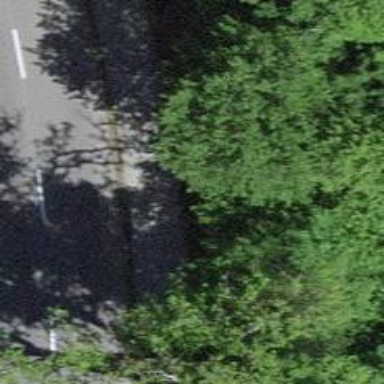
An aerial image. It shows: Cycleway.